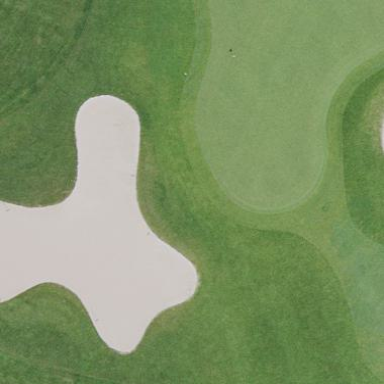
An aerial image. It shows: Sand bunker on golf course.